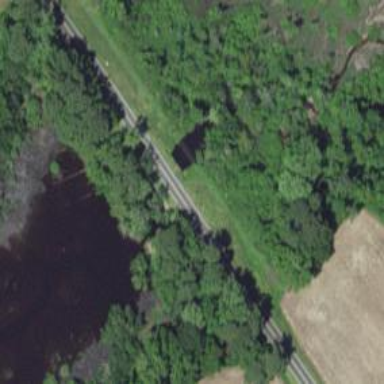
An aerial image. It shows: Culvert tunnel.